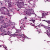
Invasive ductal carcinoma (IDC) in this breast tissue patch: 1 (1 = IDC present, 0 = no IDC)